Question: I insert a two record in database both data are different but when i get a data and show in tableView. I see my first data are override by second data in the tableview and second data are show in twice times in tableview.
'''
#import <UIKit/UIKit.h>
#import "DBPersonDetails.h"
@interface ClsMainPageAppDelegate : UIResponder <UIApplicationDelegate>
@property (strong, nonatomic) UIWindow *window;
@property(strong, nonatomic) DBPersonDetails *objDbPerson;
@end
'''
'''
#import "ClsMainPageAppDelegate.h"
#import "ClsMainPageViewController.h"
#import "ClsTermsandConditionViewController.h"
@implementation ClsMainPageAppDelegate
@synthesize objDbPerson;
- (BOOL)application:(UIApplication *)application didFinishLaunchingWithOptions:(NSDictionary *)launchOptions
{
// Override point for customization after application launch.
return YES;
}
'''
'''
#import <Foundation/Foundation.h>
@interface DBPersonDetails : NSObject
@property (nonatomic, strong) NSString *dbpersonid;
@property (nonatomic, strong) NSString *dbfullName;
@property (nonatomic, strong) NSString *dbphoneNumber;
@end
'''
'''
#import "DBPersonDetails.h"
@implementation DBPersonDetails
- (id)init
{
self = [super init];
if (self) {
}
return self;
}
@end
'''
'''
#import <UIKit/UIKit.h>
#import "ClsUpdateNetworkViewController.h"
#import <sqlite3.h>
@interface ClsChangeNetworkViewController : UIViewController
{
NSString *databasePath;
sqlite3 *contactDB;
}
@property (nonatomic,strong) NSString *name;
@property (nonatomic,strong) NSString *phone;
@property (weak, nonatomic) IBOutlet UILabel *HelplineLabel;
@end
'''
'''
#import "ClsChangeNetworkViewController.h"
#import "DBPersonDetails.h"
#import "ClsMainPageAppDelegate.h"
@interface ClsChangeNetworkViewController () <UITableViewDataSource, UITableViewDelegate>
@property (nonatomic, strong) NSMutableArray *persontableData;
@end
@implementation ClsChangeNetworkViewController
@synthesize HelplineLabel,persontableData;
- (void)viewDidLoad
{
[super viewDidLoad];
// Do any additional setup after loading the view.
// Get the data in database code
self.persontableData = [[NSMutableArray alloc]init];
NSString *docsDir;
NSArray *dirPaths;
// Get the documents directory
dirPaths = NSSearchPathForDirectoriesInDomains(NSDocumentDirectory, NSUserDomainMask, YES);
docsDir = [dirPaths objectAtIndex:0];
// Build the path to the database file
databasePath = [[NSString alloc] initWithString: [docsDir stringByAppendingPathComponent: @"contacts.db"]];
NSString *dbPath = databasePath;
if (sqlite3_open([dbPath UTF8String], &contactDB) == SQLITE_OK)
{
NSString *strSQL;
strSQL = @"SELECT * FROM CONTACTS";
const char *sql = (const char *) [strSQL UTF8String];
sqlite3_stmt *stmt;
if (sqlite3_prepare_v2(contactDB, sql, -1, &stmt, NULL) == SQLITE_OK)
{
DBPersonDetails *DBPersonDetail = [[DBPersonDetails alloc]init];
while (sqlite3_step(stmt) ==SQLITE_ROW)
{
NSString *dbid = [NSString stringWithUTF8String:(char *) sqlite3_column_text(stmt, 0)];
NSLog(@"ID : %@",dbid);
NSString *dbname = [NSString stringWithUTF8String:(char *) sqlite3_column_text(stmt, 1) ];
NSLog(@"Name : %@",dbname);
NSString *dbphone = [NSString stringWithUTF8String:(char *) sqlite3_column_text(stmt, 2) ];
NSLog(@"Phone Number : %@",dbphone);
DBPersonDetail.dbpersonid = dbid;
DBPersonDetail.dbfullName = dbname;
DBPersonDetail.dbphoneNumber = dbphone;
NSLog(@"Data full Name %@ ",DBPersonDetail.dbfullName);
NSLog(@"Data Phone Number %@",DBPersonDetail.dbphoneNumber);
[self.persontableData addObject:DBPersonDetail];
}
}
sqlite3_finalize(stmt);
}
sqlite3_close(contactDB);
}
#pragma mark TableView Delegate
-(NSInteger) tableView:(UITableView *)tableView numberOfRowsInSection:(NSInteger)section
{
return [self.persontableData count];
}
-(UITableViewCell *) tableView:(UITableView *)tableView cellForRowAtIndexPath:(NSIndexPath *)indexPath
{
static NSString *cellIdentifier = @"Identifier";
UITableViewCell *cell = [tableView dequeueReusableCellWithIdentifier:cellIdentifier];
if (cell == nil) {
cell = [[UITableViewCell alloc] initWithStyle:UITableViewCellStyleDefault reuseIdentifier:cellIdentifier];
}
DBPersonDetails *DBPersonDetail = [self.persontableData objectAtIndex:indexPath.row];
cell.textLabel.text = DBPersonDetail.dbfullName;
cell.detailTextLabel.text = DBPersonDetail.dbphoneNumber;
return cell;
}
- (void)tableView:(UITableView *)tableView didSelectRowAtIndexPath:(NSIndexPath *)indexPath
{
DBPersonDetails *DBPersonDetail = [self.persontableData objectAtIndex:indexPath.row];
ClsMainPageAppDelegate *objDbDelegate = [[UIApplication sharedApplication]delegate];
objDbDelegate.objDbPerson = DBPersonDetail;
UIStoryboard *storybrd = self.storyboard;
ClsChangeNetworkViewController *svc = [storybrd instantiateViewControllerWithIdentifier:@"editcontactcontrol"];
[self presentViewController:svc animated:YES completion:nil ];
}
'''
I insert a two record by two different name but i see first name data is not visible in table view and second name data are visible twice times in table view. Maybe problem occur in class in viewDidLoad.
Please slove my Problem.
Thanks

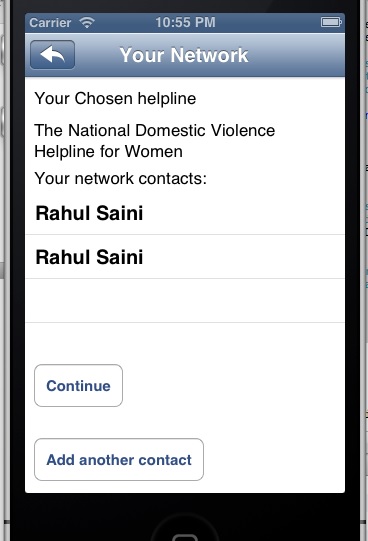
Answer: Finally my problem is solved. It's a great blogger.
<URL>
Thanks